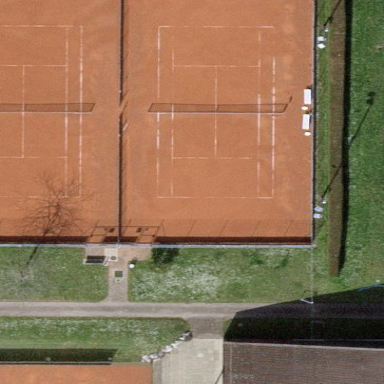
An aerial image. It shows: Tennis court in leisure pitch.